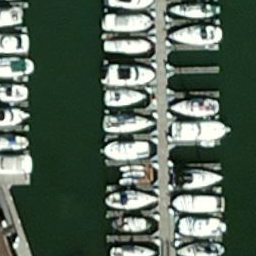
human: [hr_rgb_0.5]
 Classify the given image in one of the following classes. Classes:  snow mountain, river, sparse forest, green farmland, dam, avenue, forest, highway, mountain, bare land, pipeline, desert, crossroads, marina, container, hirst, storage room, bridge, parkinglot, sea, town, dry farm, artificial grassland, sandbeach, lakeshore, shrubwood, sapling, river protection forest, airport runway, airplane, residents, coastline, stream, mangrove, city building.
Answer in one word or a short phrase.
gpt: marina